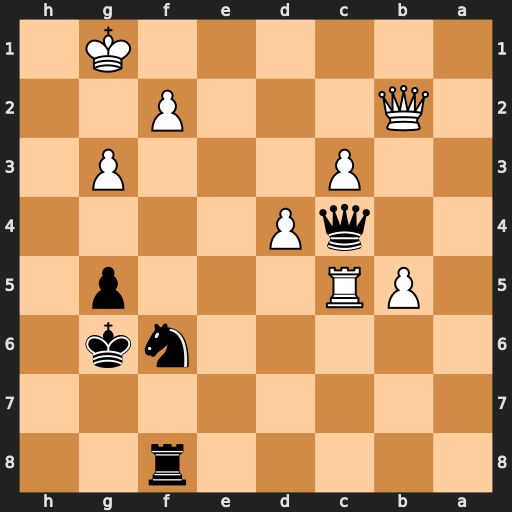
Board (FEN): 5r2/8/5nk1/1PR3p1/2qP4/2P3P1/1Q3P2/6K1
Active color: b
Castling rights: -
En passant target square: -
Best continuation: Qd3 Qc1 Ne4 Rc6+ Kh5 Qf1 Qxf1+ Kxf1 Rxf2+ Ke1 Rb2 c4 Kg4